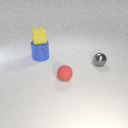
large blue metal cylinder to the left of small red rubber sphere